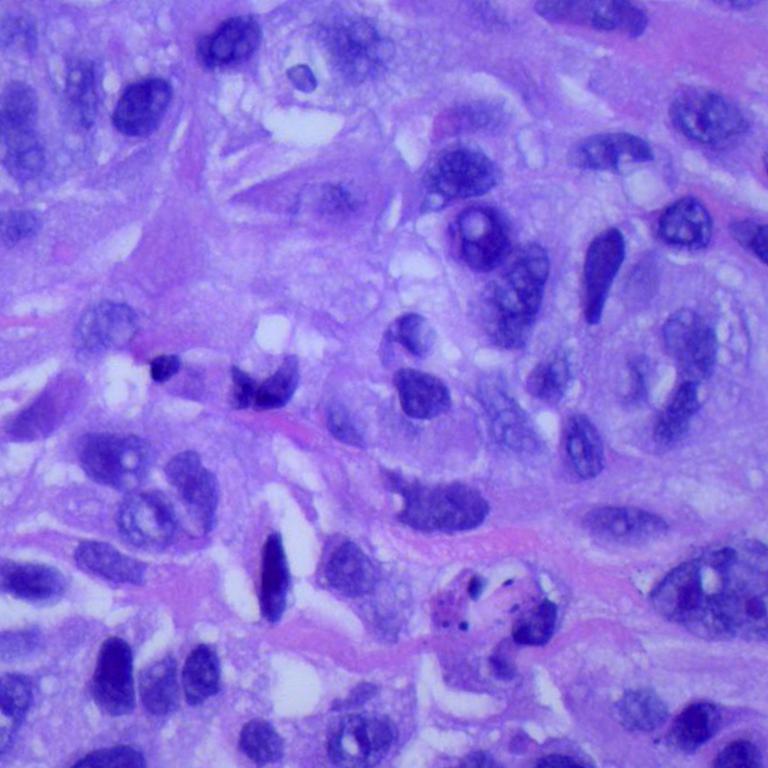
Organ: lung
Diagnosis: squamous carcinomas